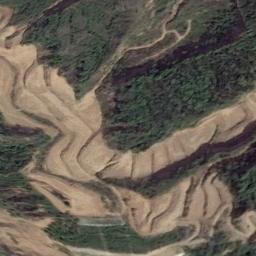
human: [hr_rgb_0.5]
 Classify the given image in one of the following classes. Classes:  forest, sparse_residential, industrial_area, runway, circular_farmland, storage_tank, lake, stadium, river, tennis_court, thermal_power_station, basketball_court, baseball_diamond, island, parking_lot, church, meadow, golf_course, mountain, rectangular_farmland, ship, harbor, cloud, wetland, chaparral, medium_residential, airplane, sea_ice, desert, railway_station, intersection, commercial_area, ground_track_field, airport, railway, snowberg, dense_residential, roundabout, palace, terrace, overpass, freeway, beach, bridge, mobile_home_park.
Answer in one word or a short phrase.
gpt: terrace